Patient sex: M
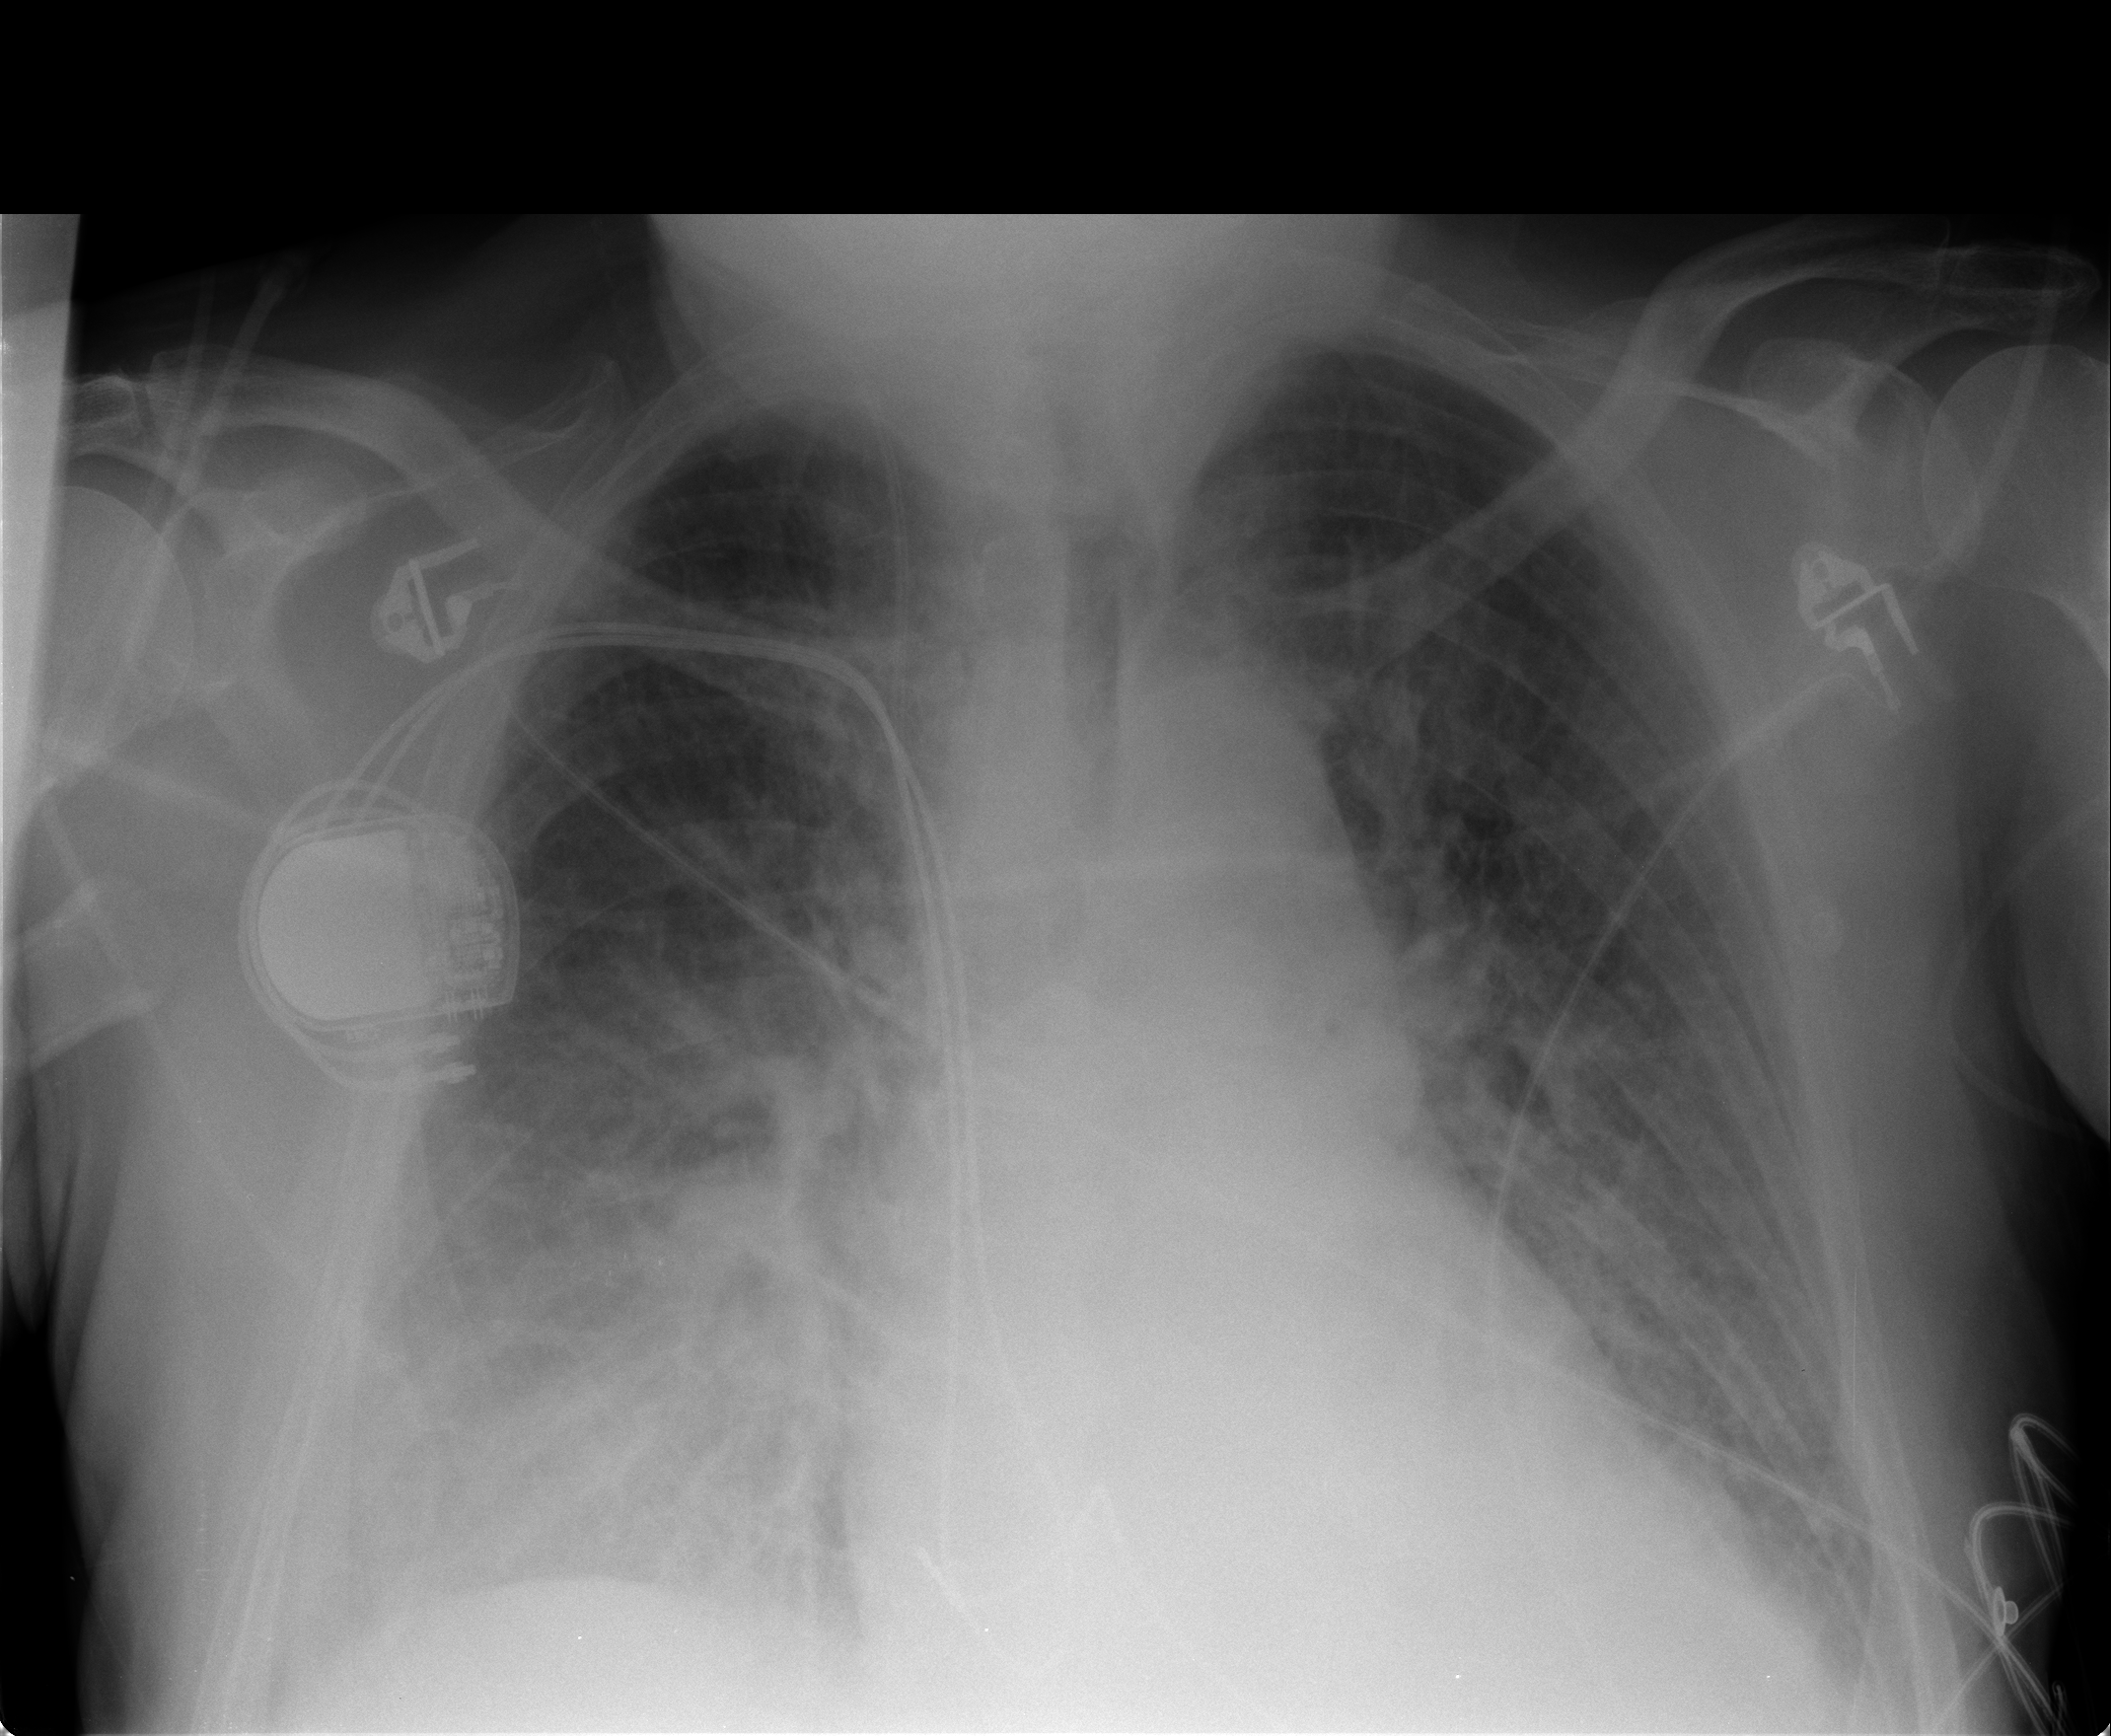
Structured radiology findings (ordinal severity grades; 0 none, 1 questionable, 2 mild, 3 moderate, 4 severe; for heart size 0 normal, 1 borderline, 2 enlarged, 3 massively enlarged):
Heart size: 2
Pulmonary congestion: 2
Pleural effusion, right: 2
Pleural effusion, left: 1
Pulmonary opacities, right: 2
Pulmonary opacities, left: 0
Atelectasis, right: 2
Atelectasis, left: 2